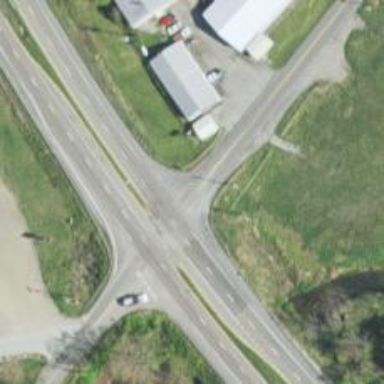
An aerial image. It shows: Stop road.